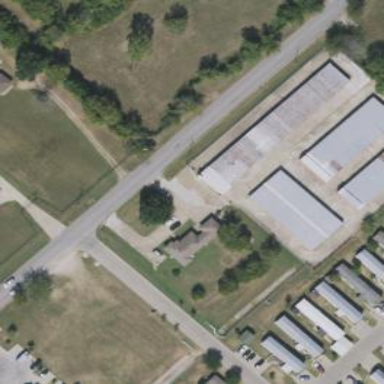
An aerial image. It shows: Warehouse.